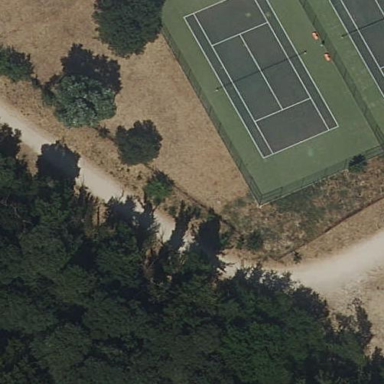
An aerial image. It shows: Tennis court.